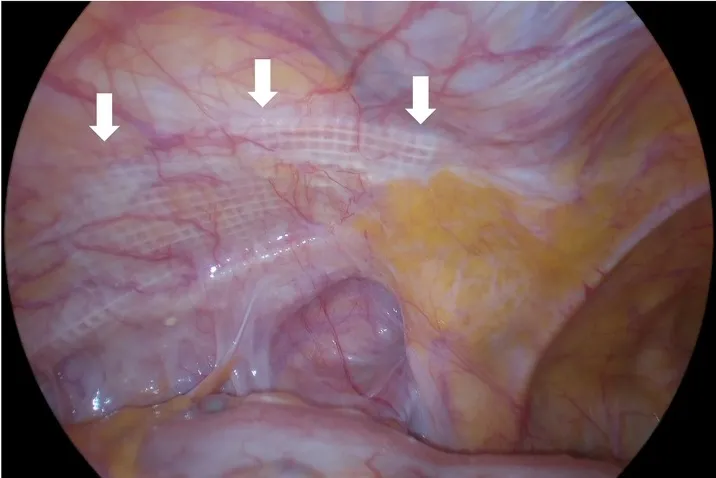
(a) Recurrent hernia orifice was confirmed inferior to the lower edge of the mesh (white arrow).
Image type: medical_photograph (other_medical_photograph)